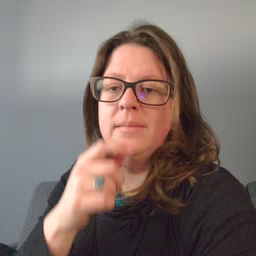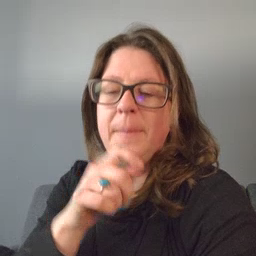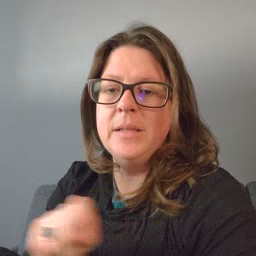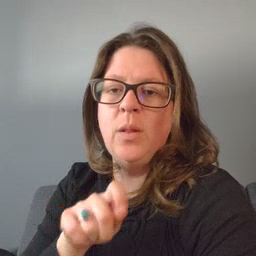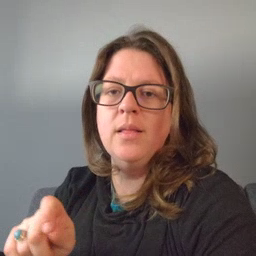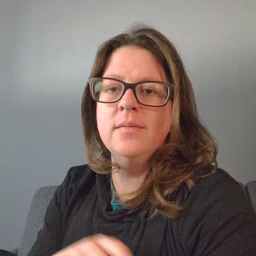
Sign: pencil